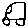
Label: car